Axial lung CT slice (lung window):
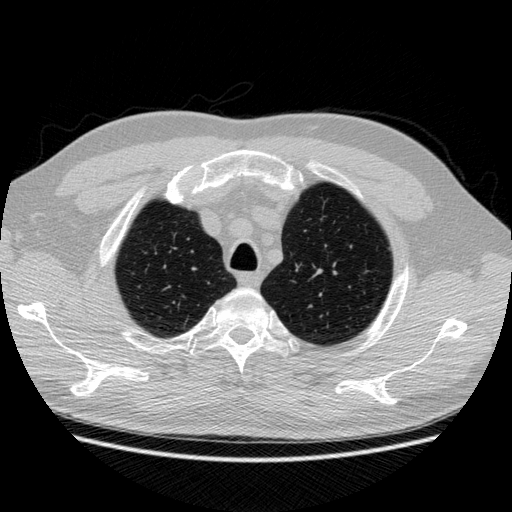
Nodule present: no